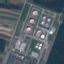
Land use / land cover: Industrial